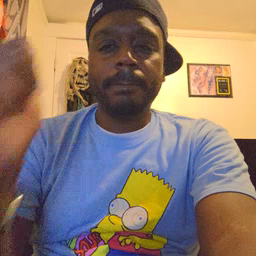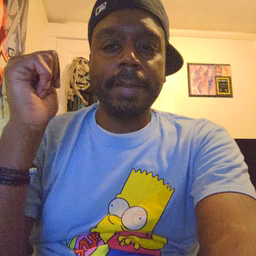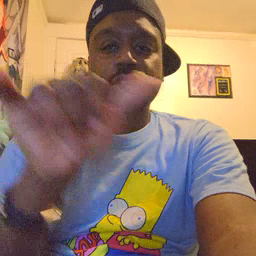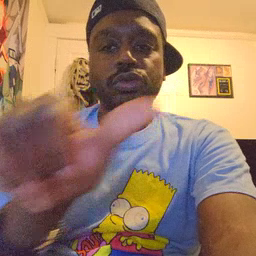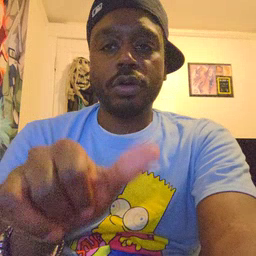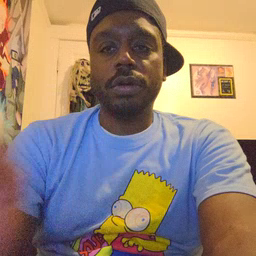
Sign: backyard